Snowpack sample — Buffalo Mountain, Silverthorne, Colorado, USA (1/25/25, 10:11 AM MST)
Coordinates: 39.6222, -106.1139
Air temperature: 22 °F
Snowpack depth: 110 cm
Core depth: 10 cm
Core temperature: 46.4 °F
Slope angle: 12°, slope face: 102°
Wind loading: high
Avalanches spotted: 0
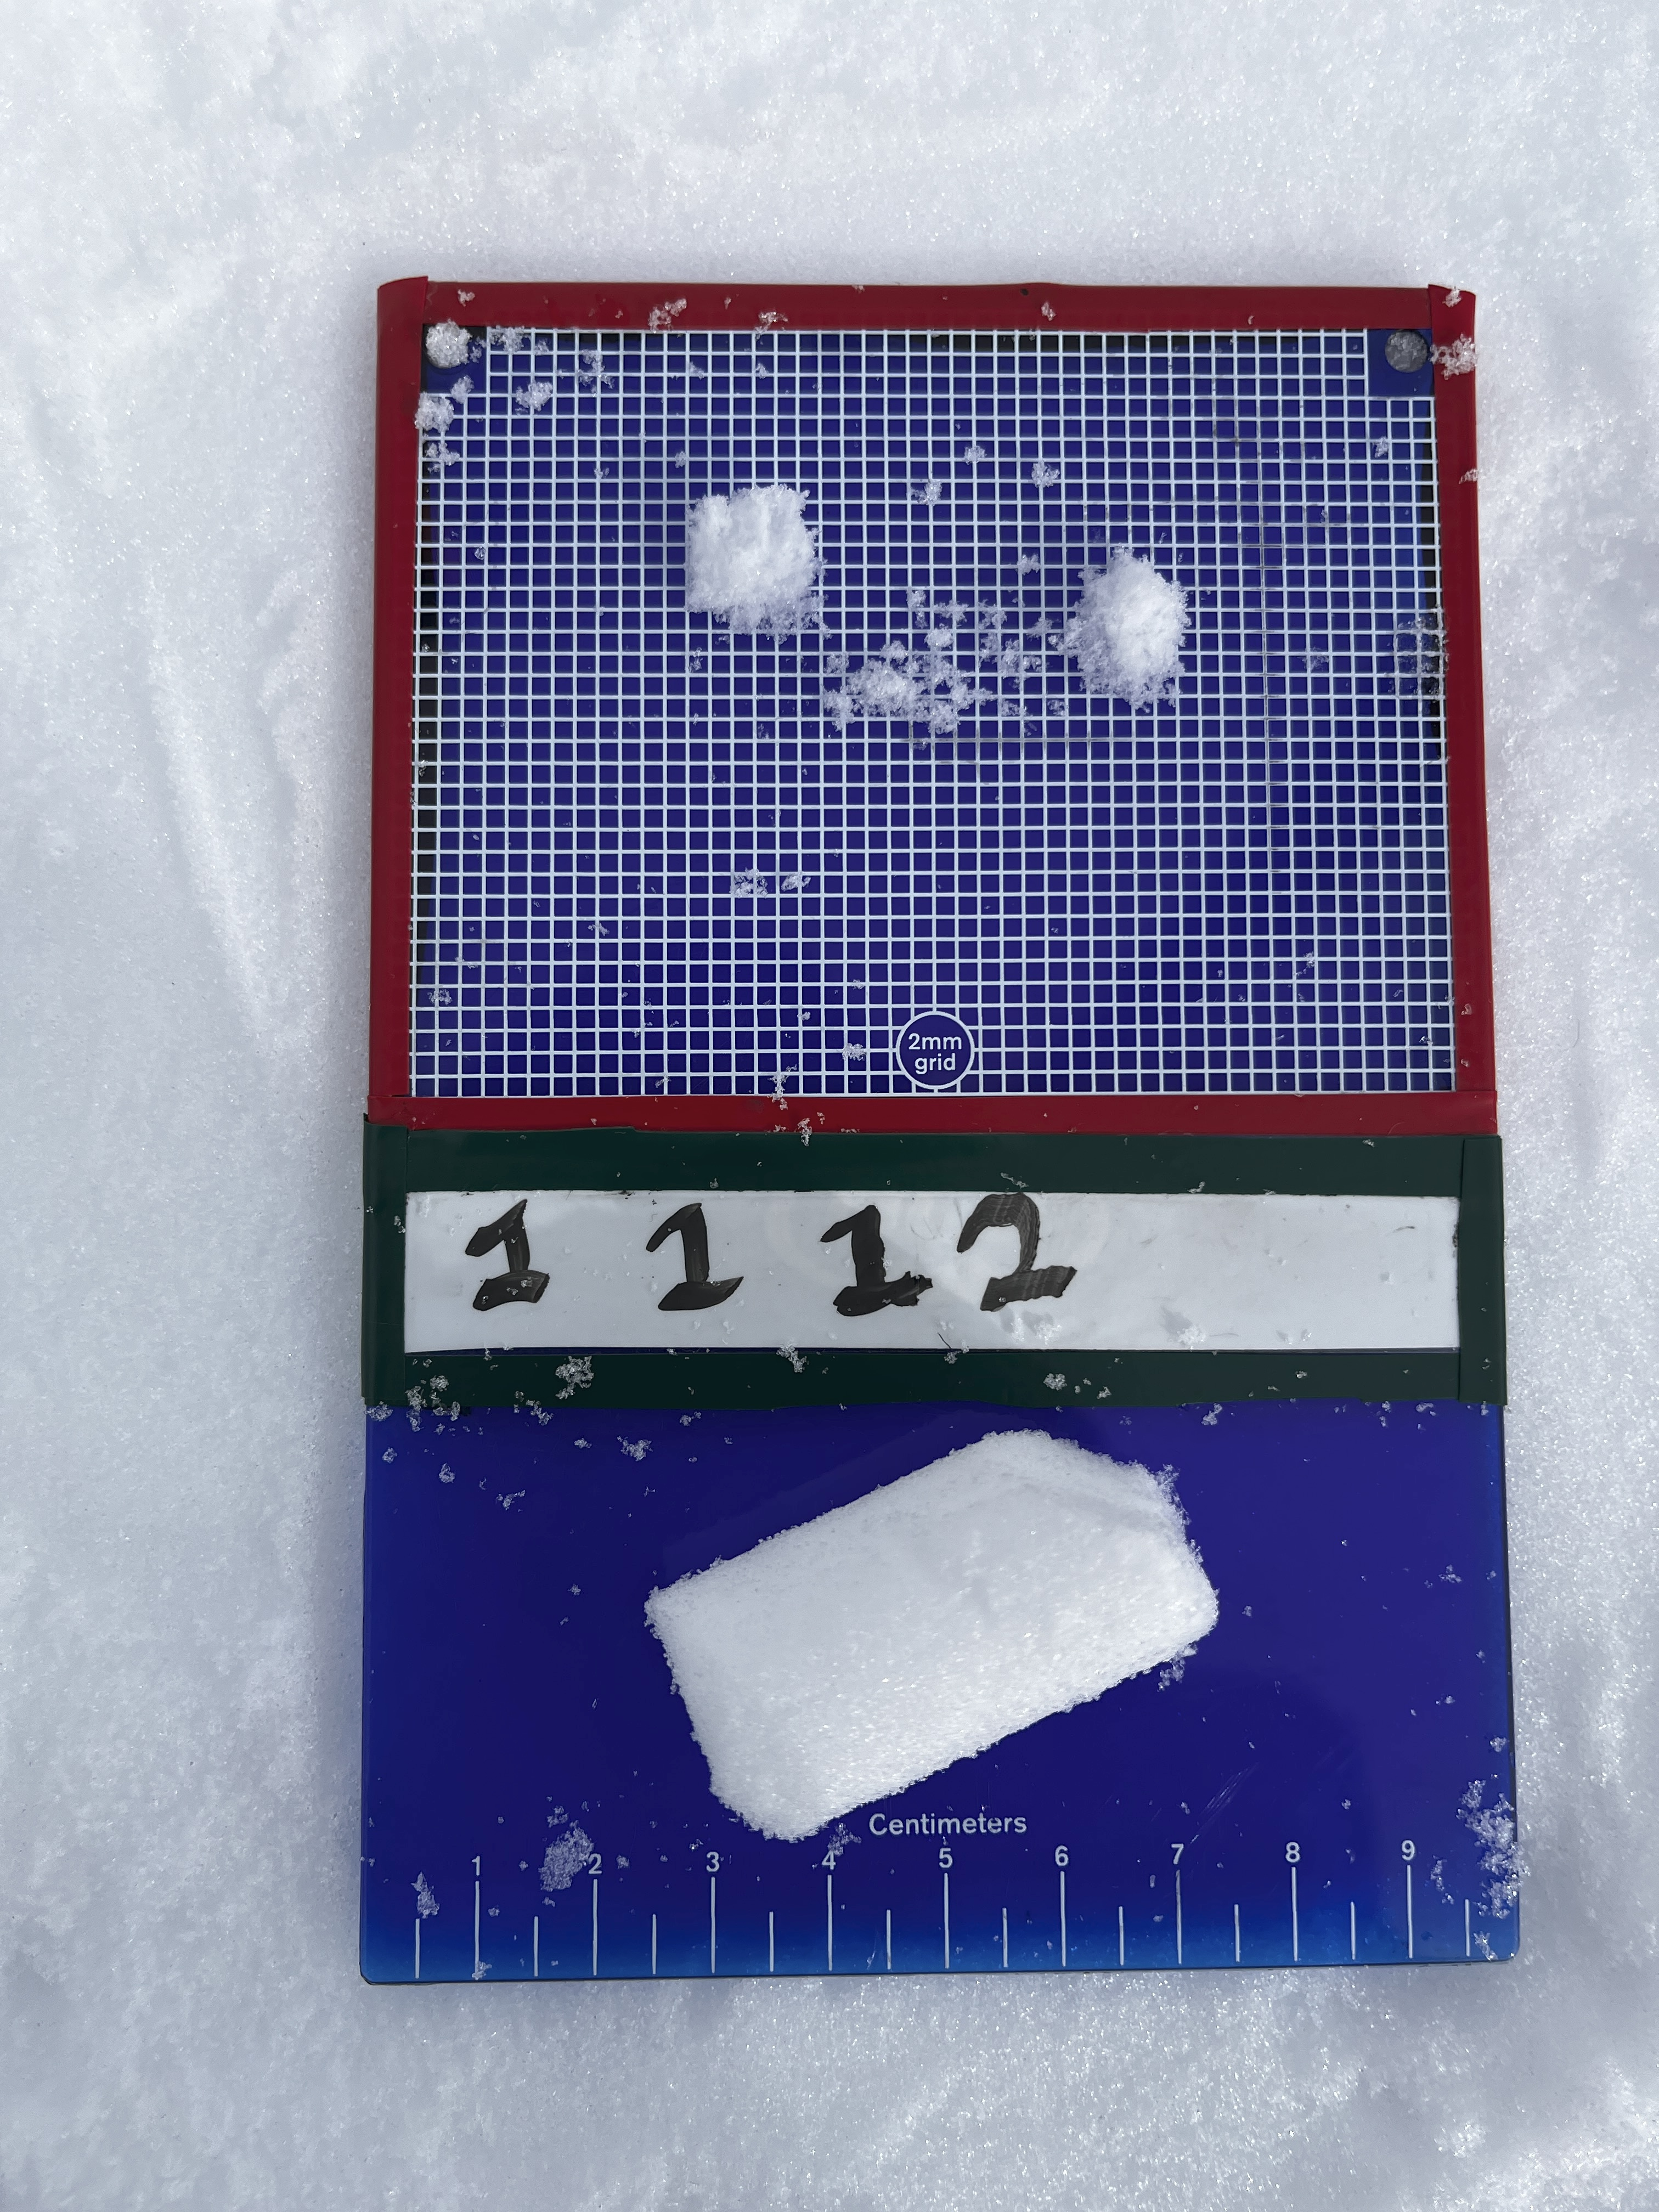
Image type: crystal_card
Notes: No avalanches nearby, collected on the outskirts of a fire break 15 meters from the treeline, on way to Buffalo and Red Mountain